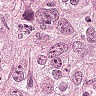
Metastatic tissue present: yes